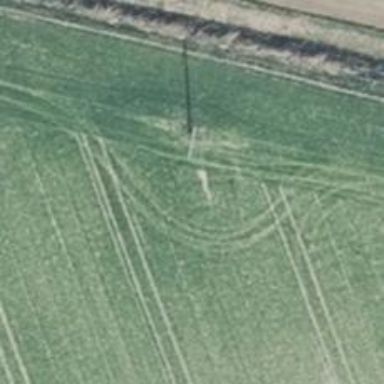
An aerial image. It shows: Grey lattice power pole.